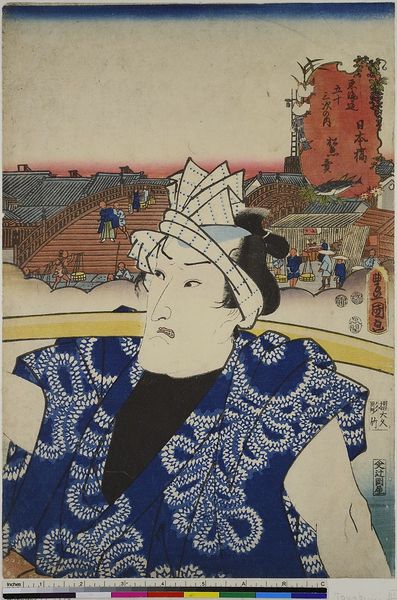
Titel: Nihonbashi: Der Schauspieler Bando Mitsugoro III als ein Fischverkäufer, Blatt 1 aus der Serie: Die 53 Stationen des Tokaido
Künstler: Utagawa Kunisada
Standort: Hamburg
Institution: Museum für Kunst und Gewerbe Hamburg
Schlagwörter: blau, himmel, mann, wolken, menschen, stadt, bunt, dach, tuch, wolke, muster, bildnis, häuser, brücke, sonne, gewand, theater, handel, holzschnitt, stab, dächer, markt, schriftzeichen, asien, druckgraphik, druckgrafik, kopfputz, bildniss, china, lastenträger, zeit, schauspieler, farbholzschnitt, schauspielerin, tourismus, reisen, chinese, japaner, wasserträger, kabuki, edo, hausdächer, reproduktionen, druckerzeugnisse, theateraufführung, ukiyo, handl, hanchinese